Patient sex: F
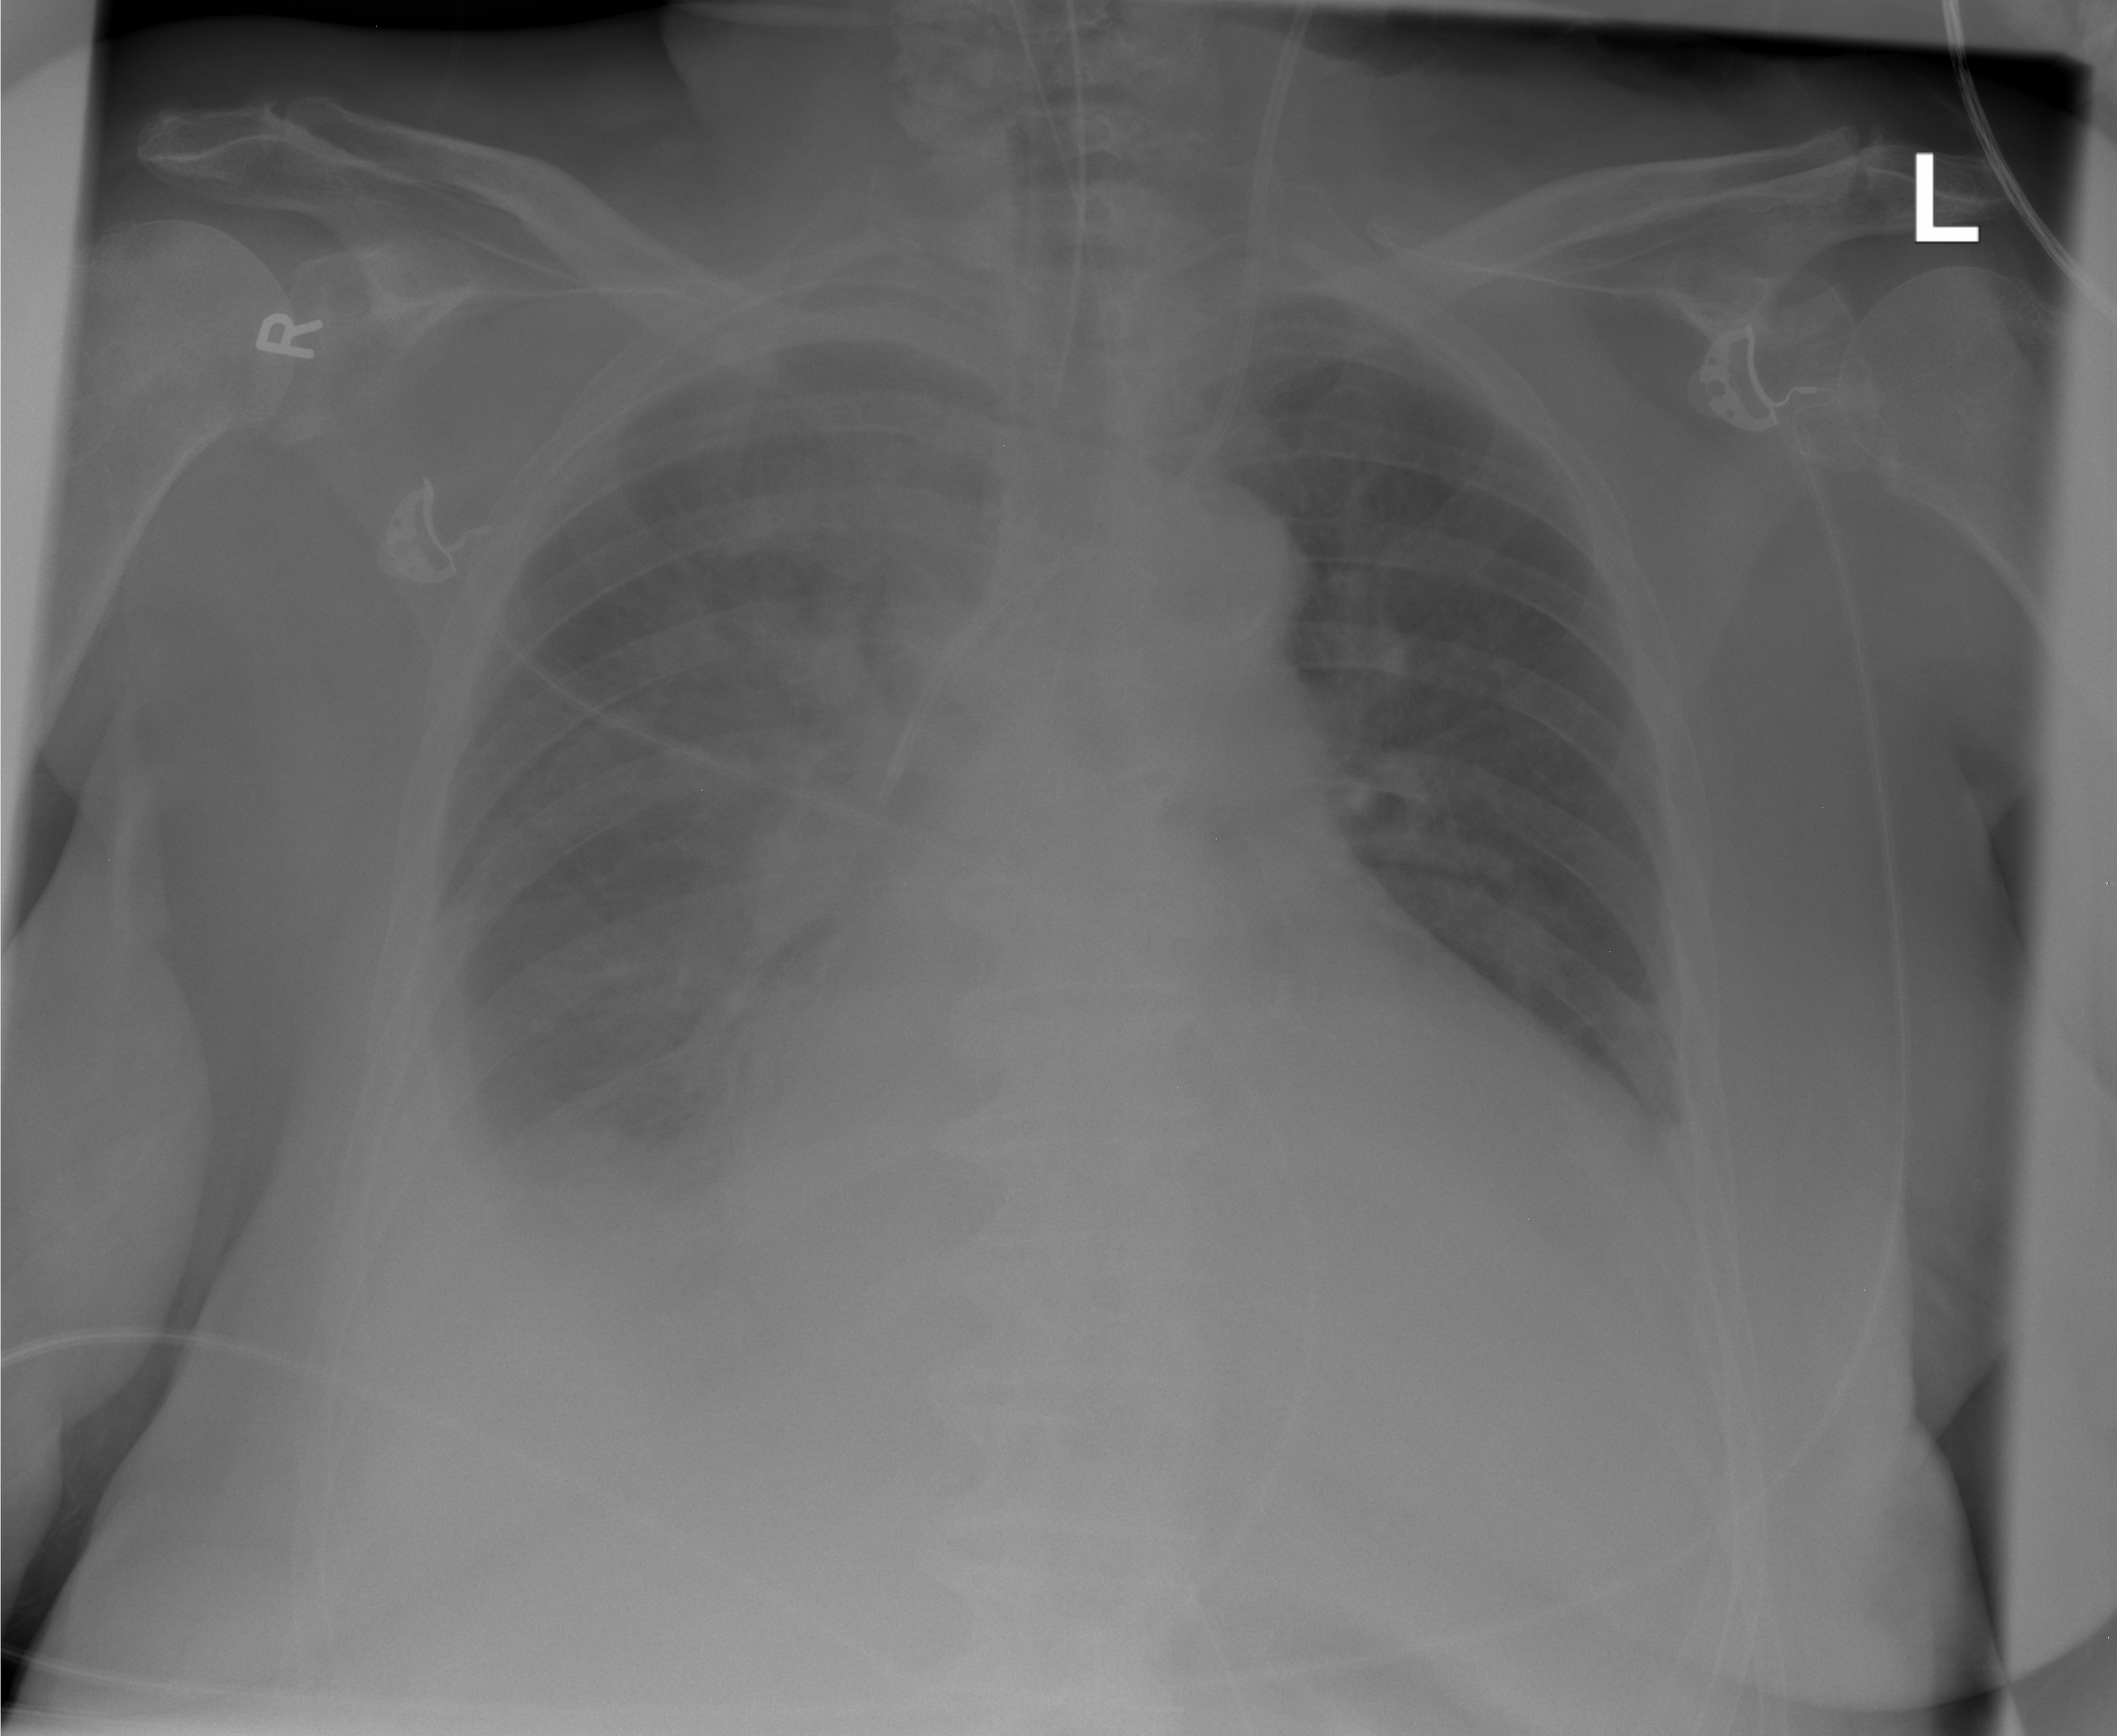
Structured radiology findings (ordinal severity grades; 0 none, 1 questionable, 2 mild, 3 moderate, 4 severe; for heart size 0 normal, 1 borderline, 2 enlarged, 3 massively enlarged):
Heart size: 1
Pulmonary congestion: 0
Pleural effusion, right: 2
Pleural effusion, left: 0
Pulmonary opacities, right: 1
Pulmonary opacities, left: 0
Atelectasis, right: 2
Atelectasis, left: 0